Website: bh-photo
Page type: customer-info-address
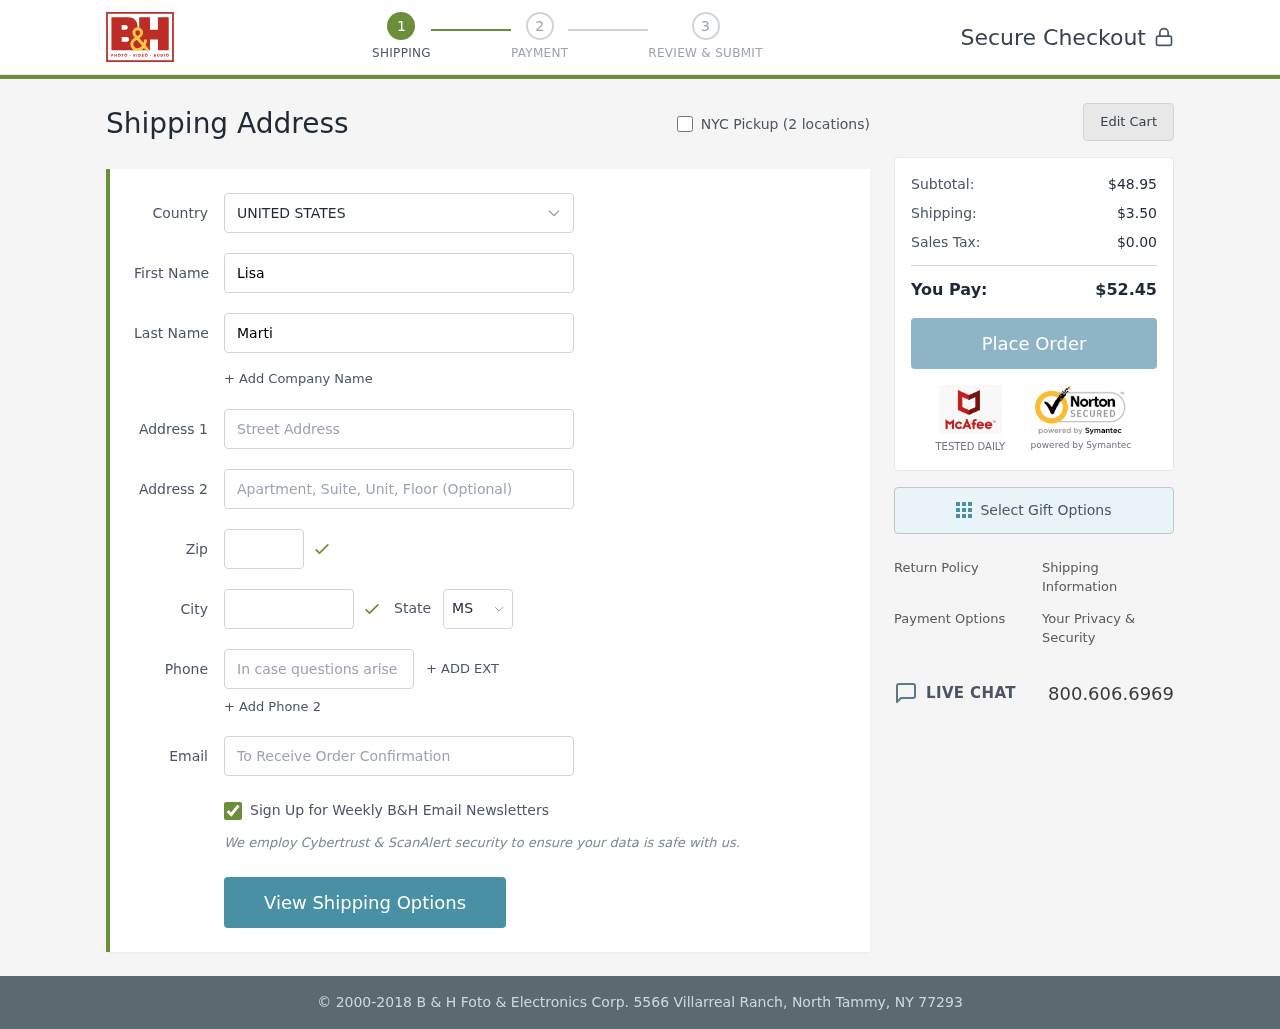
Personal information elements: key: PII_CITY
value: Martinezside
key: PII_COUNTRY
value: United States
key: PII_EMAIL
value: lmartinez@yahoo.com
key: PII_FIRSTNAME
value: Lisa
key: PII_LASTNAME
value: Martinez
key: PII_PHONE
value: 4324916372
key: PII_POSTCODE
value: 84052
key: PII_STATE_ABBR
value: MS
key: PII_STREET
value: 36429 Mary Camp
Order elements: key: ORDER_SUBTOTAL
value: $48.95
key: ORDER_SHIPPING_COST
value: $3.50
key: ORDER_TAX
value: $0.00
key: ORDER_TOTAL
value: $52.45